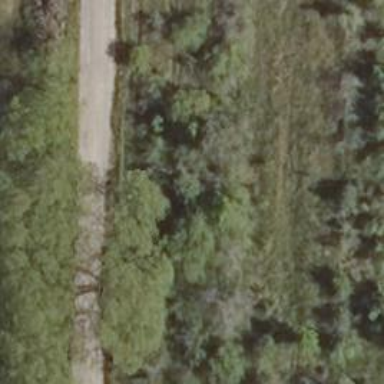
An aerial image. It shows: Row of deciduous broadleaved trees.